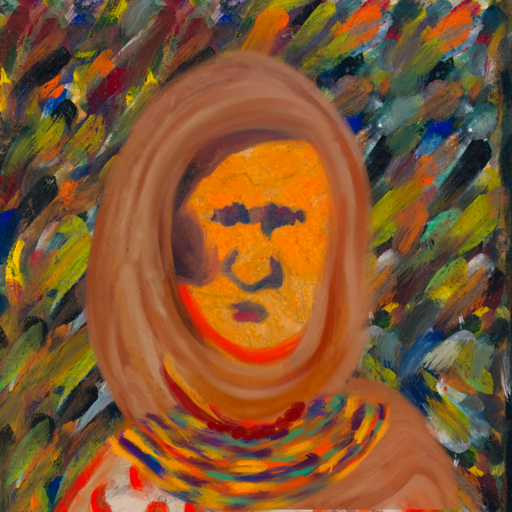
Background: An_Impression, Head And Neck Front: Sisters, Face Front: In_The_Sun, Bust: Rupkatha, Hair Front: Mother_And_Son_Son, Head Accessory: Pious_Lady_Scarf, Second Necklace: An_Impression_2, Necklace: Pipe, Baby: Blank